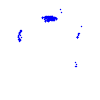
Particle: proton